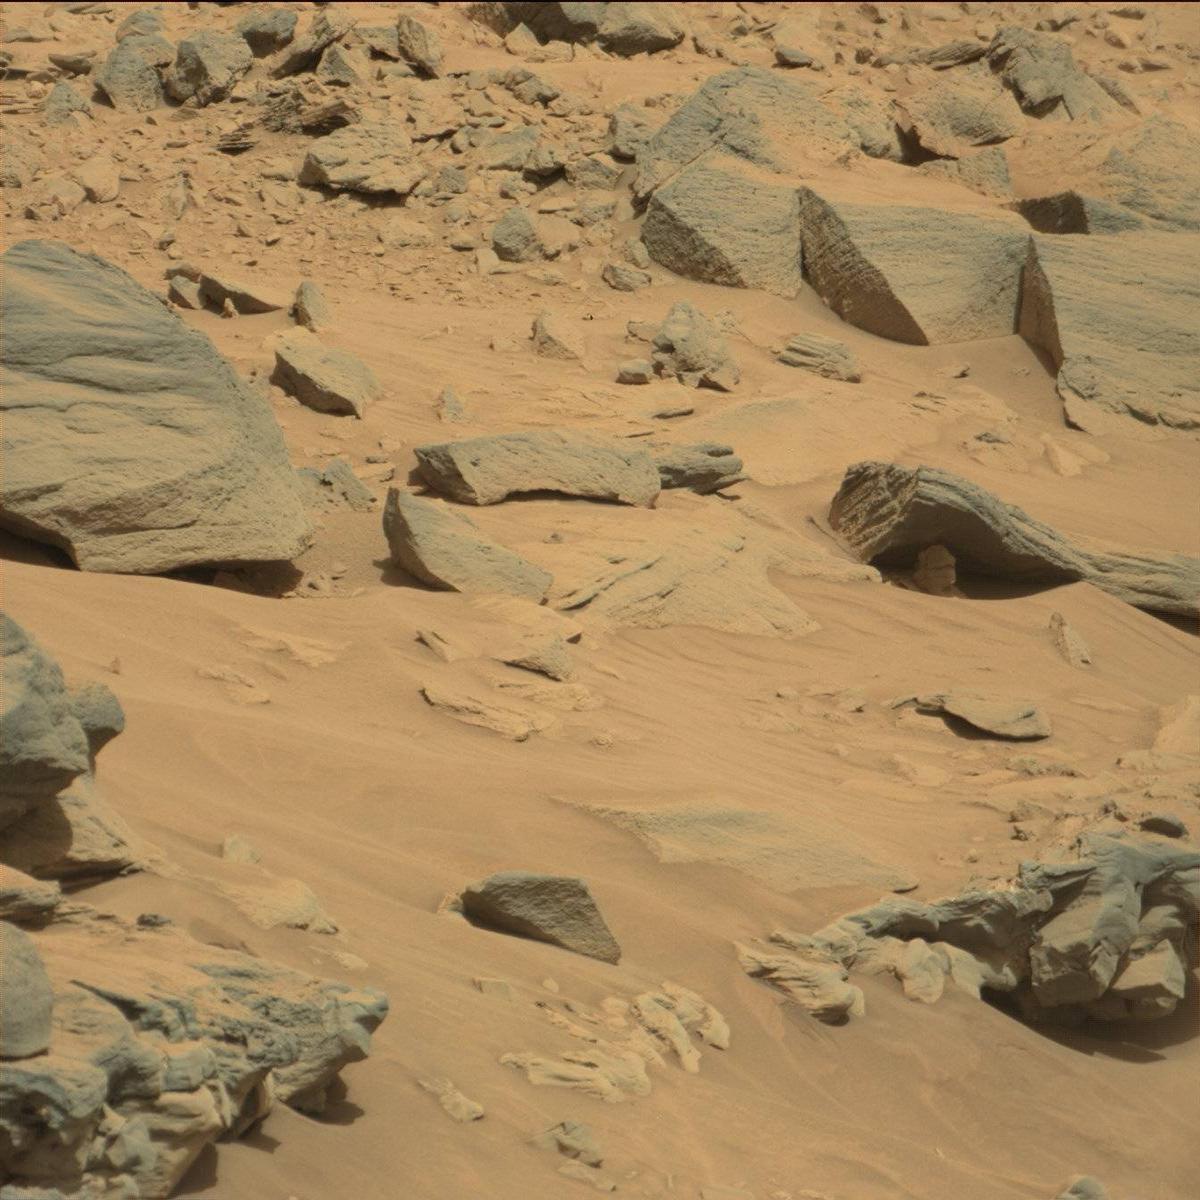
Terrain classes present: Bedrock, Rock, Sand / Soil